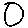
Label: circle